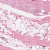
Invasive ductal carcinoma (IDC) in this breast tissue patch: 0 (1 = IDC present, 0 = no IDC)